Question: I have an inconsistency, and I could not align their versions properly, so I just wanted to remove the library version. Can I do this? Is the header version for PHP while the library is from my distro? Can I upgrade PHP's library version? If so, how? I am using PHP 5.4.4
For example,

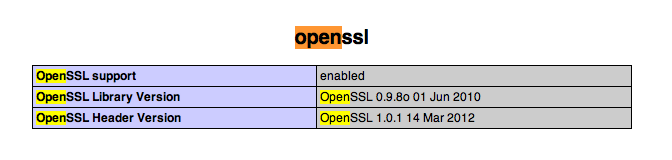
Answer: This is commonly seen on updated versions of openssl. What happens is the newer versions for the libraries are stored in different folder. The original folder located at /usr/bin/openssl would need a symbolic link to the new folder /usr/local/bin/openssl. That would get both to be the same version or just show OpenSSL Version _
Normally there is no concern for this, since it still works the way it is intended. This is seen a lot on shared servers.
EDIT:
'''
The information in this post is generic and can be different if you are running
CentOS, RedHat, Ubuntu, or another Linux/BSD version. Check documentation or man
pages for the best information
'''
If you do update your OpenSSL, some versions of *nix Require for you to rebuild PHP and Apache for it to update